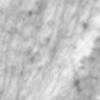
Label: change